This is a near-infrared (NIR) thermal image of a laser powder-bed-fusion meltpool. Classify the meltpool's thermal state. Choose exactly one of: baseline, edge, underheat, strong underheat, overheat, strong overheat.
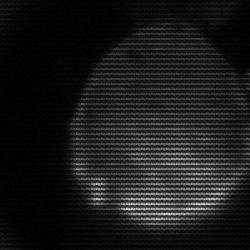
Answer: edge